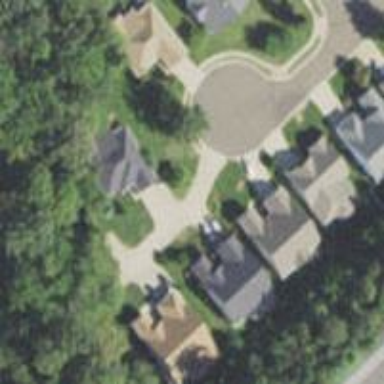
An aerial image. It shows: Driveway leading to service road.